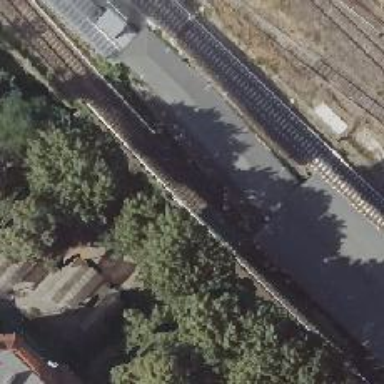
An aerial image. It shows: Light rail railway line with electrified rail running along embankment.